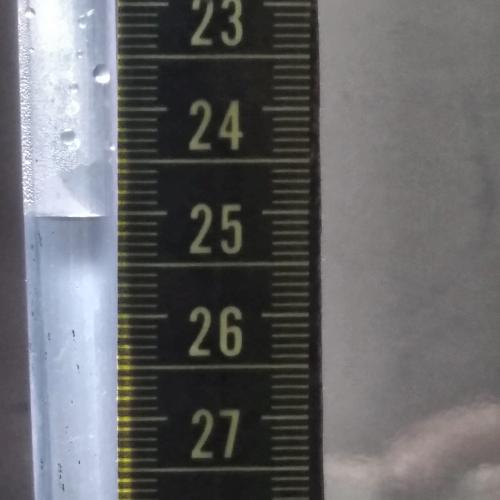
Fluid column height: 25.0 cm